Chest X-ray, PA view. Patient: 42 years old, sex M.
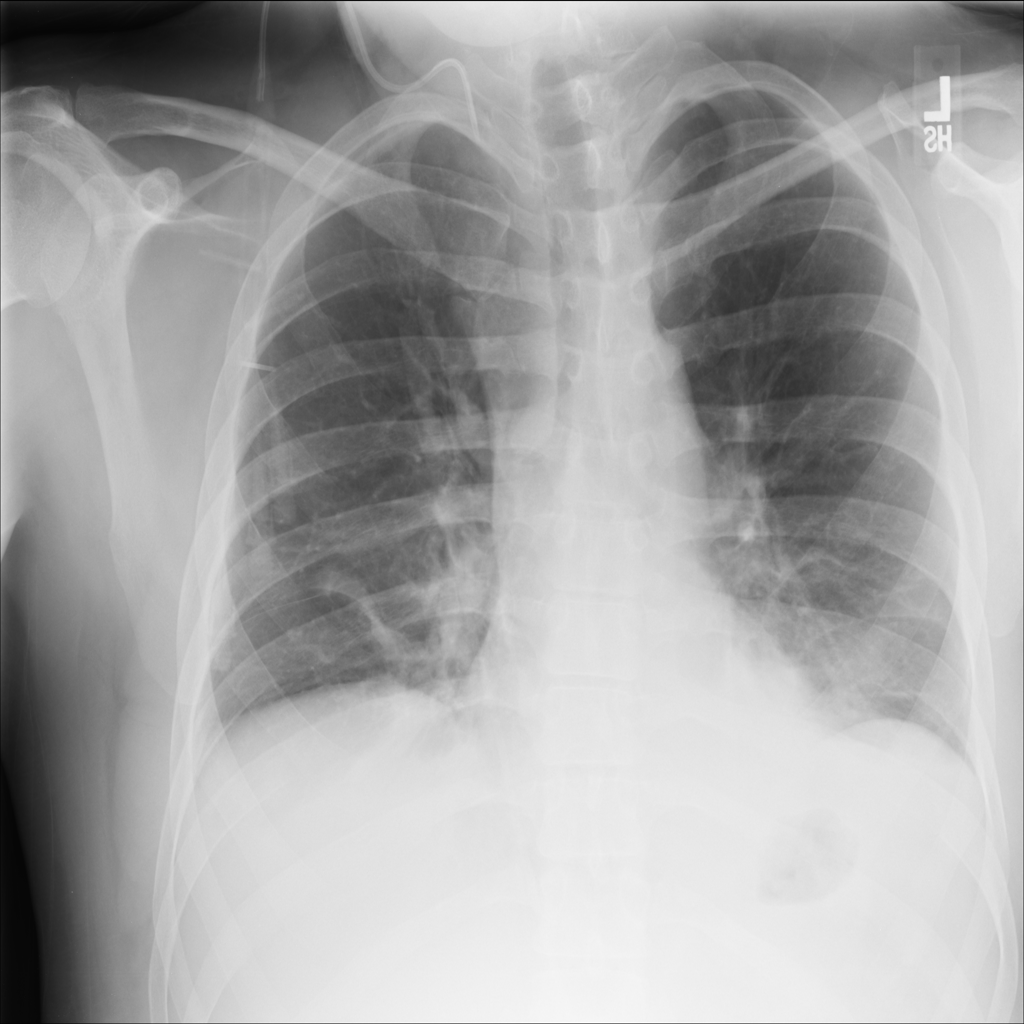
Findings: No Finding